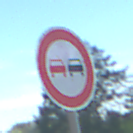
Verkehrszeichen: Ueberholverbot
Umgebung: Outdoor, Nature
Tageszeit: MorningAfternoon
Wetter: Clear
Licht: Natural
Jahreszeit: NotSpecified
Kontrast: HighContrast